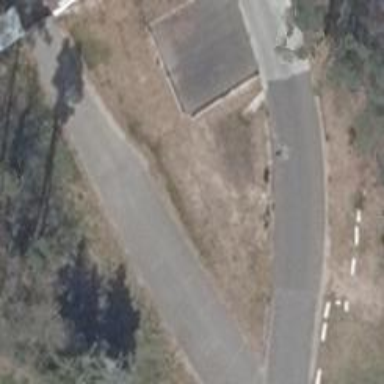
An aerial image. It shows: Asphalt alley designated as service road.